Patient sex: M
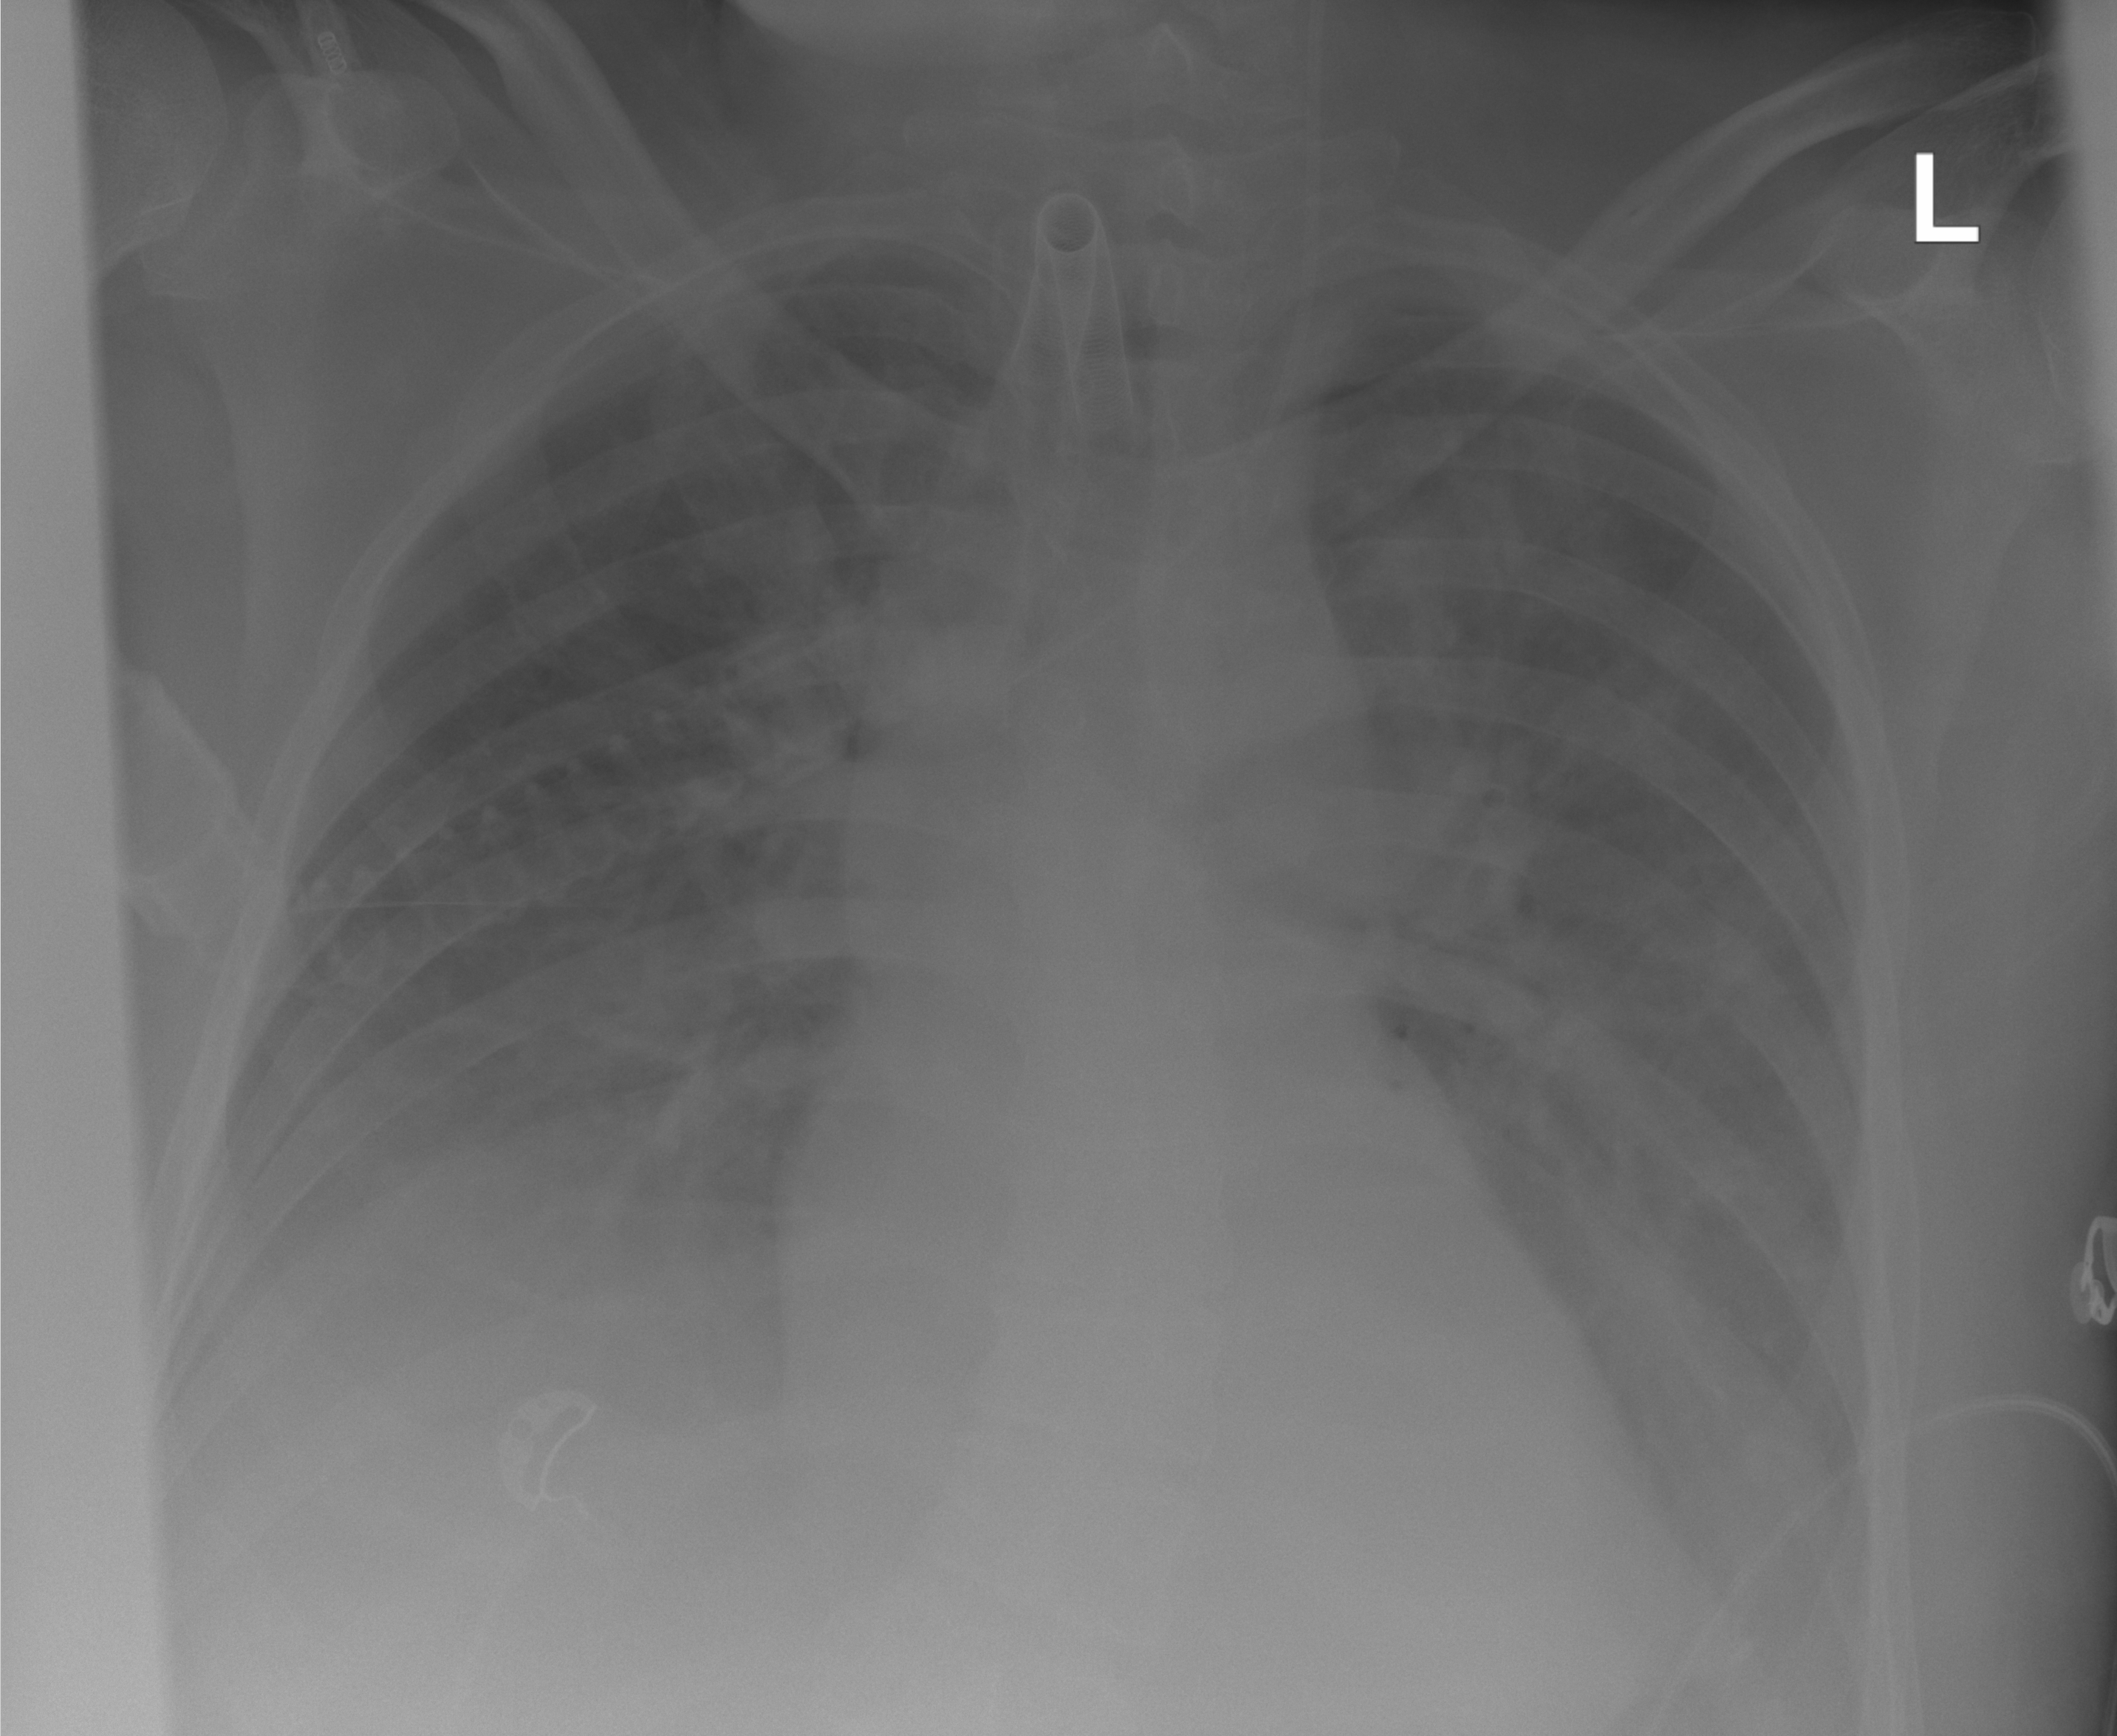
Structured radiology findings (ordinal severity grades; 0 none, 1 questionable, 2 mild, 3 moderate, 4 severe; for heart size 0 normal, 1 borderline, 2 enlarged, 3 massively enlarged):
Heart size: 0
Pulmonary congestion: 0
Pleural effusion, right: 2
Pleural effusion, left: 2
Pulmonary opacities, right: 0
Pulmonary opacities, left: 2
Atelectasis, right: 2
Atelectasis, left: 2